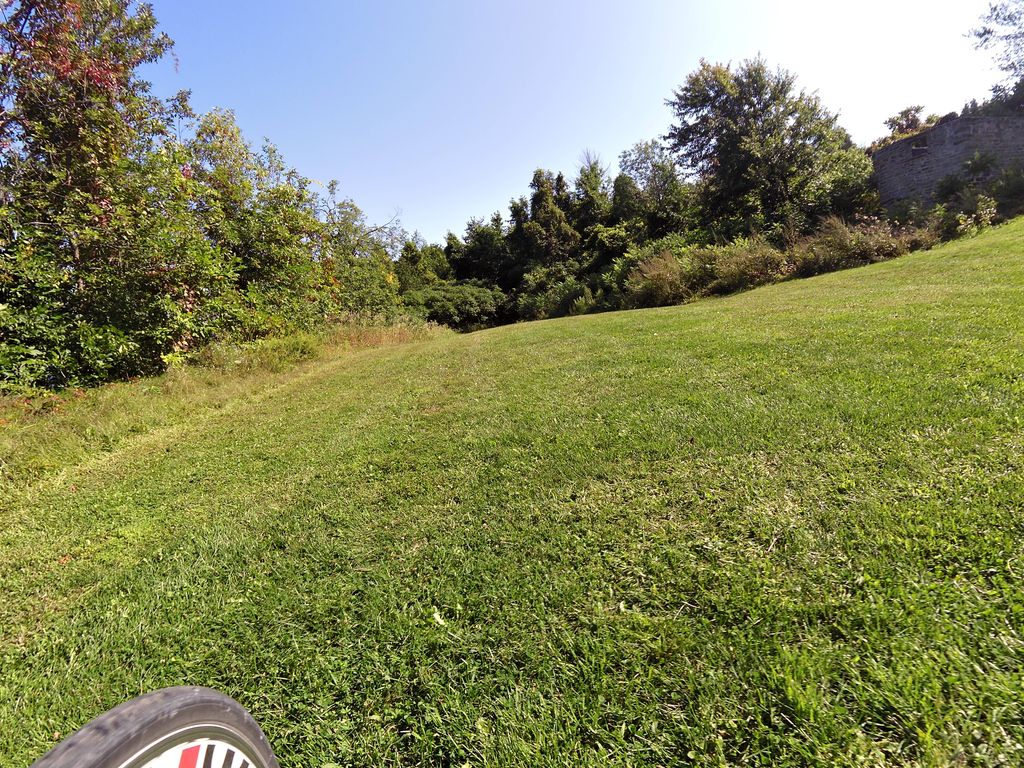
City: ottawa-gatineau